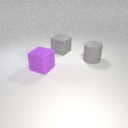
large gray rubber cube to the left of large gray rubber cylinder